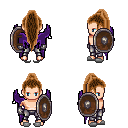
a pixel art fantasy rpg character, male body template, human, light skin, purple wings, metal pants, brown extra-long topknot hairstyle, metal gloves, white slippers, shield, four views (front, back, left, right), 2x2 character sprite sheet, small pixel art, hard edges, no anti-aliasing